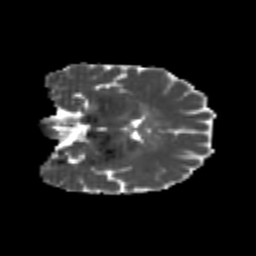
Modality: MD
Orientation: coronal
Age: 24
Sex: female
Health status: healthy
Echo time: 0.074 s